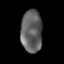
Tissue: lung
Cell type: Others
Senescence score: 0.2095
Nuclear area (px): 879
Mean DAPI intensity: 97.198